Question: Whenever I execute this code below, the whole screen fills up with a grid pattern in red. I just want to fill the circular region in red.
'''
#include<graphics.h>
#include<conio.h>
void main(){
int gm, gd=DETECT;
initgraph(&gd,&gm,"c:\turboC3\bgi");
circle(100,100,50);
setfillstyle(HATCH_FILL,RED);
floodfill(100,100,RED);
getch();
closegraph();
}
'''
Output:

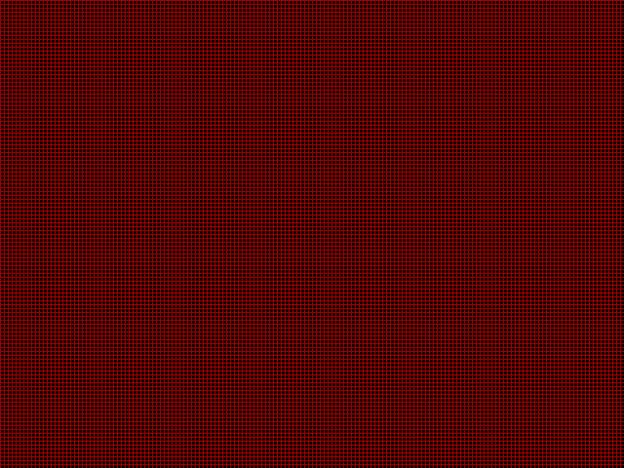
Answer: In the line 'floodfill(100,100,RED)', the third parameter has to be the color of the . As by default, your circle's border color is 'WHITE', so change your code to:
'''
#include<graphics.h>
#include<conio.h>
void main(){
int gm, gd=DETECT;
initgraph(&gd,&gm,"c:\turboC3\bgi");
circle(100,100,50);
setfillstyle(HATCH_FILL,RED);
//Change RED to WHITE.
floodfill(100,100,WHITE);
getch();
closegraph();
}
'''
Thanks to you, I learnt a new thing today. :)